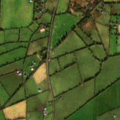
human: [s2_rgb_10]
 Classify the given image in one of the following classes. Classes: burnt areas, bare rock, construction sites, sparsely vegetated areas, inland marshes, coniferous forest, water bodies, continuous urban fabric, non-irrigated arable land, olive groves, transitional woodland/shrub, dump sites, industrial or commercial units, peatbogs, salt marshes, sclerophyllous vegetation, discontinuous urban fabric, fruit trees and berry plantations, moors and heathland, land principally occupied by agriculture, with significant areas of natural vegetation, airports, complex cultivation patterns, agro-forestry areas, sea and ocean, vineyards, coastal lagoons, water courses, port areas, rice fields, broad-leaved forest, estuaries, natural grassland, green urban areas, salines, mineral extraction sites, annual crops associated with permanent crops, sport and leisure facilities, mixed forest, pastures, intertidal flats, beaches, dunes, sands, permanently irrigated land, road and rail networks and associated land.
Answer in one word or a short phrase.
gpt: pastures